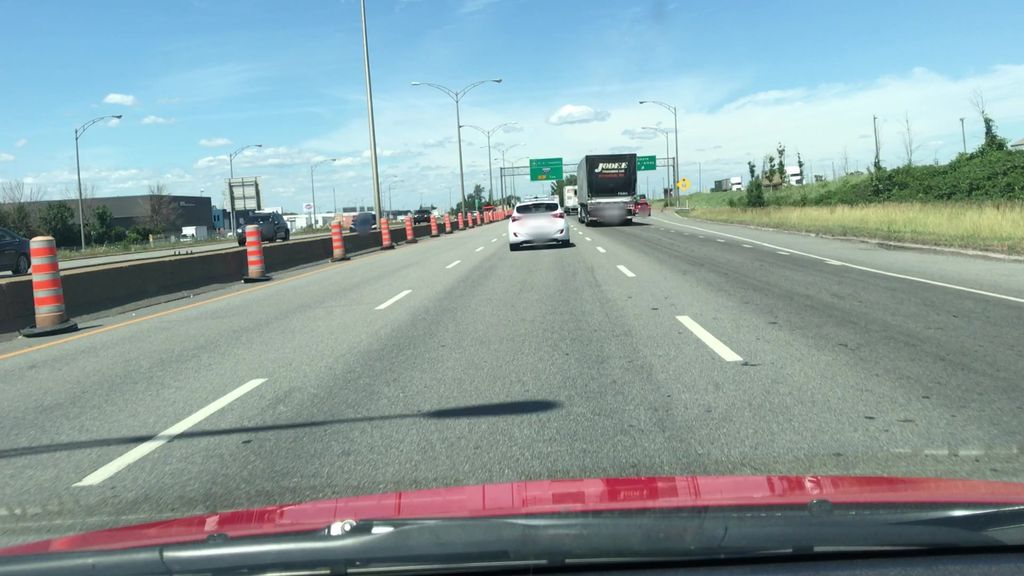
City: montreal